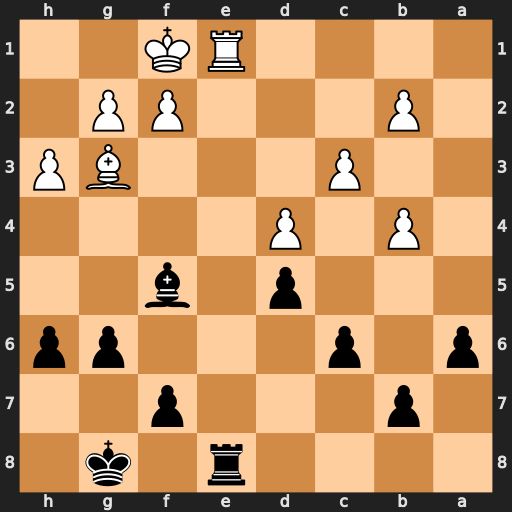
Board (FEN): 4r1k1/1p3p2/p1p3pp/3p1b2/1P1P4/2P3BP/1P3PP1/4RK2
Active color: b
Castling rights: -
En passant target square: -
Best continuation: Bd3+ Kg1 Rxe1+